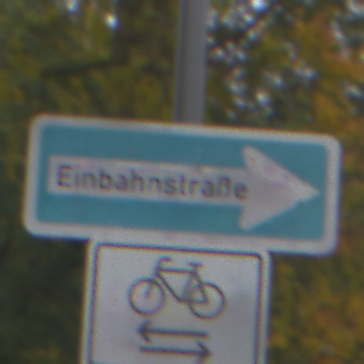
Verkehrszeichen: EinbahnstrasseRechtsweisend
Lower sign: RichtungsangabeDurchPfeile9
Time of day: Midday
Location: Outdoor (Nature)
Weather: Overcast
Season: Autumn
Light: Natural